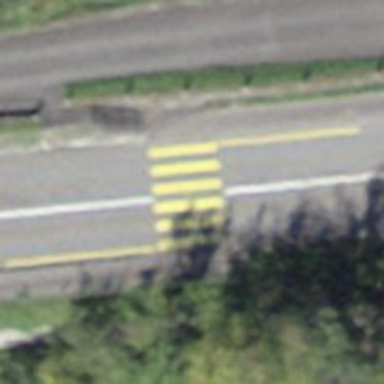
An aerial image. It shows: Uncontrolled crossing on the road.